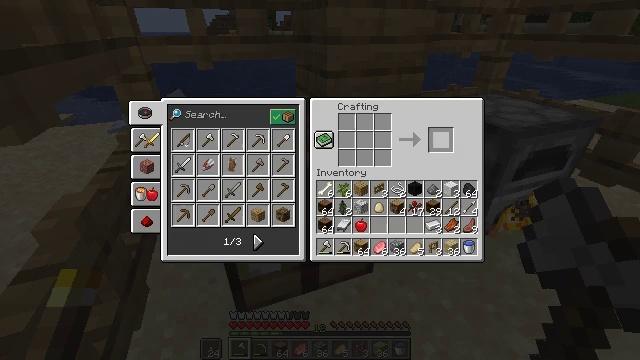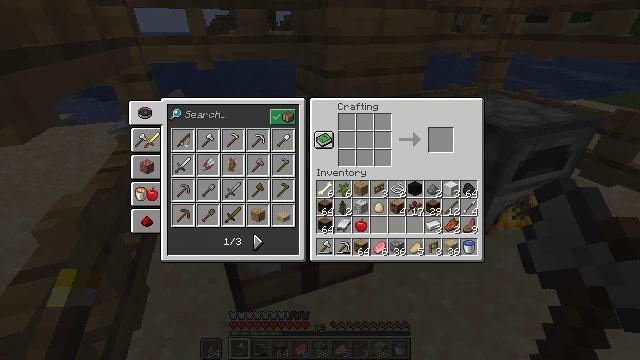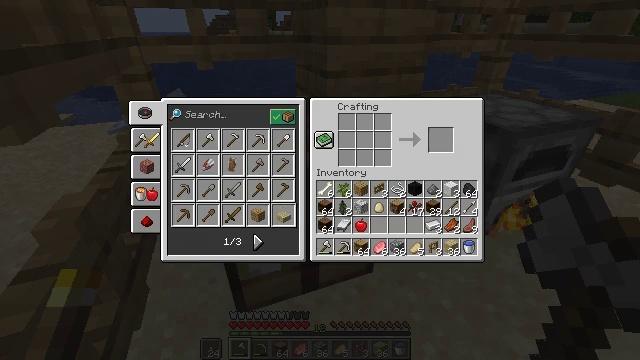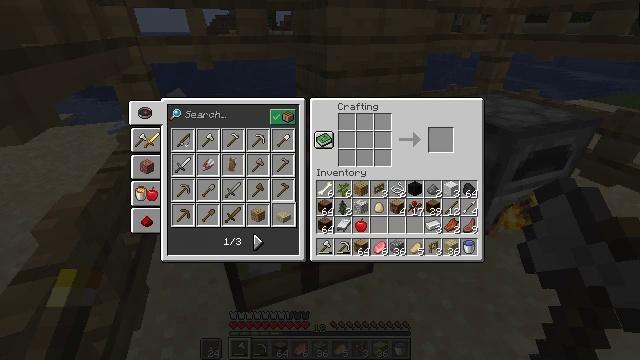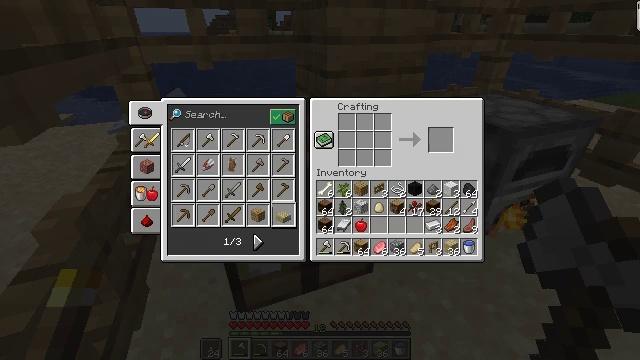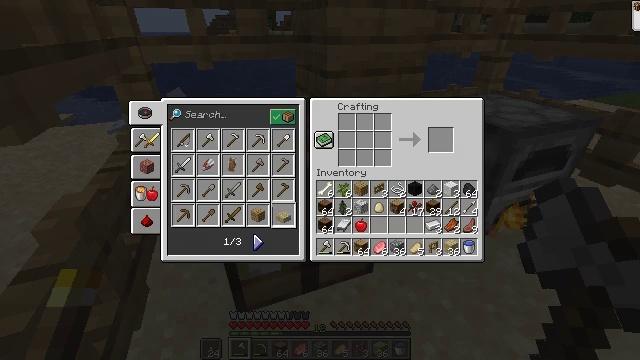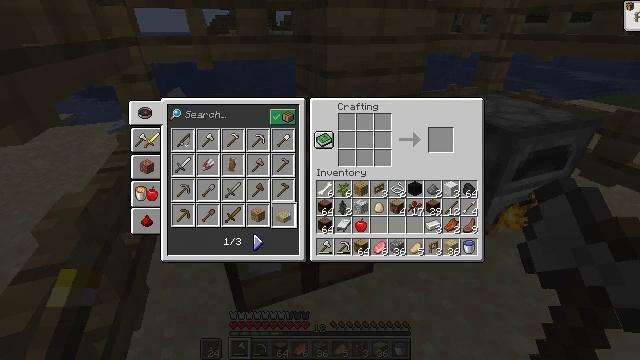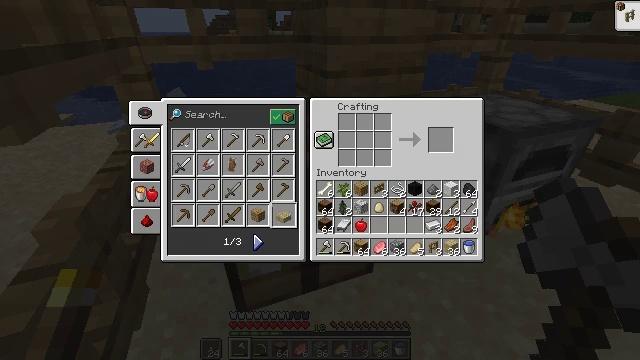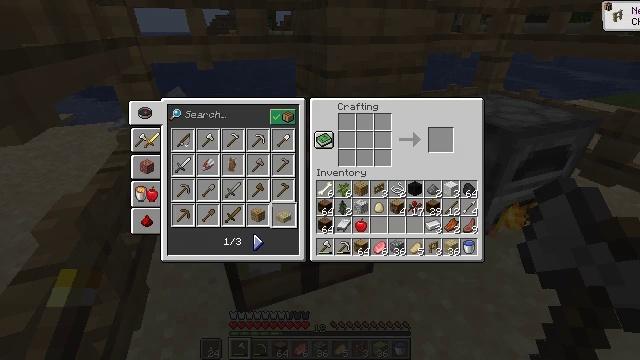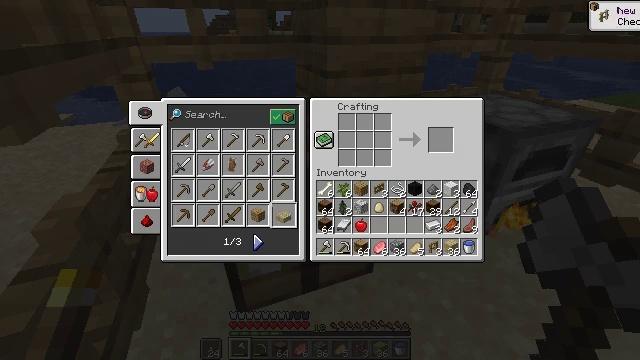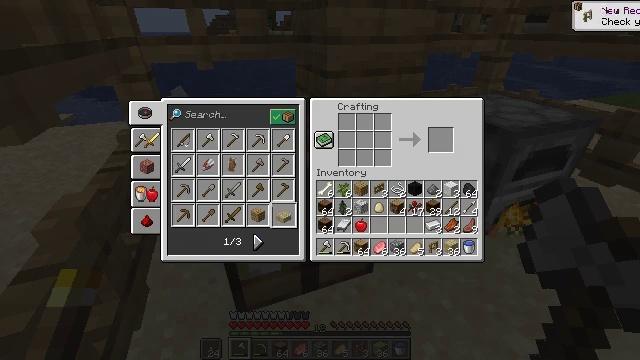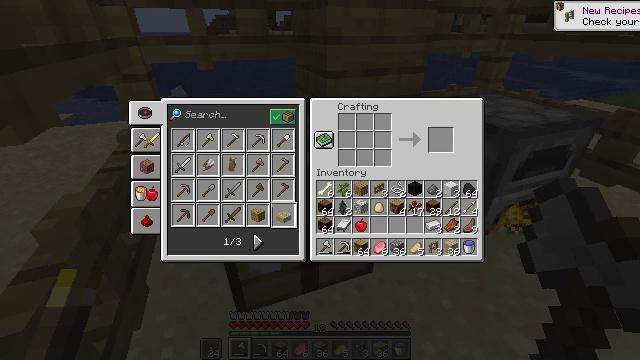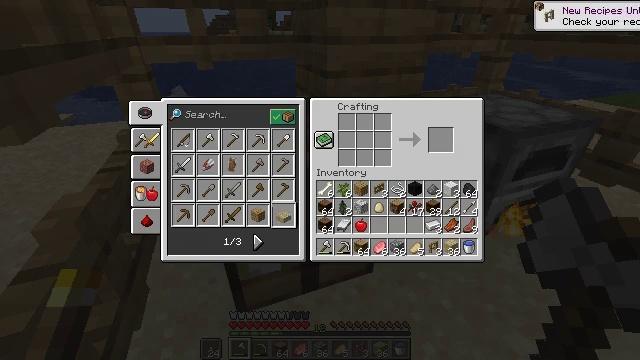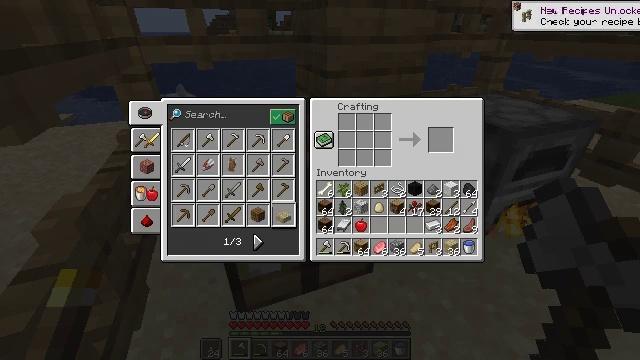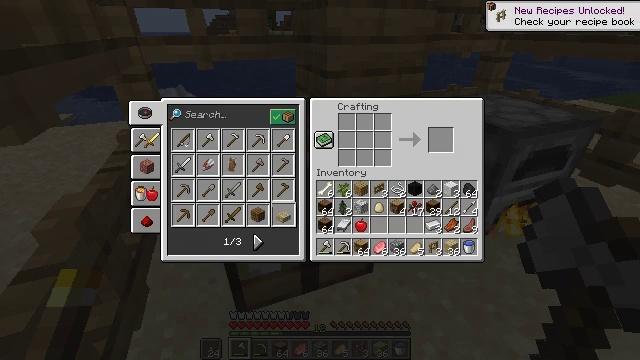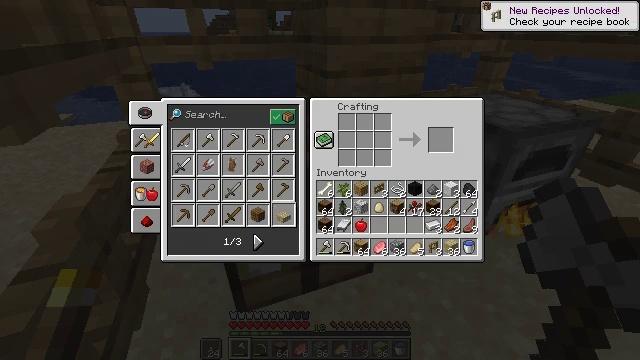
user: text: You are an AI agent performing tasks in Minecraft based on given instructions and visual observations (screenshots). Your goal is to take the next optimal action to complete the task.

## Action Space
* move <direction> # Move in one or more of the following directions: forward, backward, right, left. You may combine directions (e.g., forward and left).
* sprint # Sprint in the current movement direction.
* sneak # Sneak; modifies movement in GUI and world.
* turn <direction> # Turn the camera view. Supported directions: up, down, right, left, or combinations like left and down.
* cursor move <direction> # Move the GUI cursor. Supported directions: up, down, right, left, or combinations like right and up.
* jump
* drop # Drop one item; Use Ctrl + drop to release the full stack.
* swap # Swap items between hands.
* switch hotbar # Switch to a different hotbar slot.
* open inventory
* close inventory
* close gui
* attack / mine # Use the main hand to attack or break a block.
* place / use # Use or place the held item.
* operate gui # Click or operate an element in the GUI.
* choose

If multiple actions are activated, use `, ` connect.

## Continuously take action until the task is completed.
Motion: motion action
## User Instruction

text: Make a chest using planks.
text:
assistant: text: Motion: sneak, cursor move left and down, open gui
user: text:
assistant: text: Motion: sneak, cursor move left and down
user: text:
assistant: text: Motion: sneak, cursor move left and down
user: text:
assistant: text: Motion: sneak, cursor move left and down
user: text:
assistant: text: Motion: cursor move left
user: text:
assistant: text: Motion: no_op
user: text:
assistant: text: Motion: no_op
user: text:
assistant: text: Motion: no_op
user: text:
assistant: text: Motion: cursor move left
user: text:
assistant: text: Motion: no_op
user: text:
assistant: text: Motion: operate gui
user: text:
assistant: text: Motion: operate gui
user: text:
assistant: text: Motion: operate gui
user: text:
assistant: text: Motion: no_op
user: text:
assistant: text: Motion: no_op
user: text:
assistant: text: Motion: no_op
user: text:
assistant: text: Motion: no_op
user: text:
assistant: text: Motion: operate gui
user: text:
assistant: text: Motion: operate gui
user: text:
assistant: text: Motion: operate gui
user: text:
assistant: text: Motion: operate gui
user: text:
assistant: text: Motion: no_op
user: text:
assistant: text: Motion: no_op
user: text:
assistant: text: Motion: no_op
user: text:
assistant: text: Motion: no_op
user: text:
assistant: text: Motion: cursor move left
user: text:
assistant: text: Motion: cursor move left
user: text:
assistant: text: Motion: no_op
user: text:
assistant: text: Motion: cursor move left
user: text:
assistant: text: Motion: cursor move left